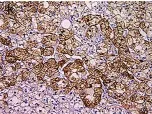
Expression of CYP11B1/2 in three nodules of patients. Histological and immunohistochemical staining of three nodules (N1, nodule 1; N2, nodule 2; N3, nodule 3) of this patient and cortisol-producing adenoma from another patient (control, as a reference for positive CYP11B2 staining). CYP11B2: immunohistochemical staining of aldosterone synthase.
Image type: pathology (immunostaining)